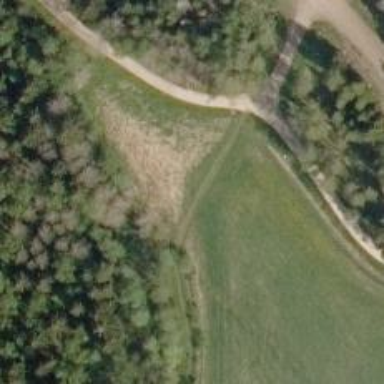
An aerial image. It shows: Path.